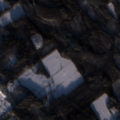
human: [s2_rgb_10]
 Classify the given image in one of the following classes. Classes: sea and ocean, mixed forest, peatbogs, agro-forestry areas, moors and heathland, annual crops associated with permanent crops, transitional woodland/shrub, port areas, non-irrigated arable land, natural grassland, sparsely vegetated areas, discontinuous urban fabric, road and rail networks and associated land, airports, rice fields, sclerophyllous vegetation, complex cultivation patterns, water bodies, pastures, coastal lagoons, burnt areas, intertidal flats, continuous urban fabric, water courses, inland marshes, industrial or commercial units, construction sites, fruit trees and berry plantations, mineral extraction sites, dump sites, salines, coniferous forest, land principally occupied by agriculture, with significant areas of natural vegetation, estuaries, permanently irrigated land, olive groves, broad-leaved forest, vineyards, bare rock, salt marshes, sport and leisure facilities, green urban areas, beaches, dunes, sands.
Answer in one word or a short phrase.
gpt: land principally occupied by agriculture, with significant areas of natural vegetation, coniferous forest, mixed forest